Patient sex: M
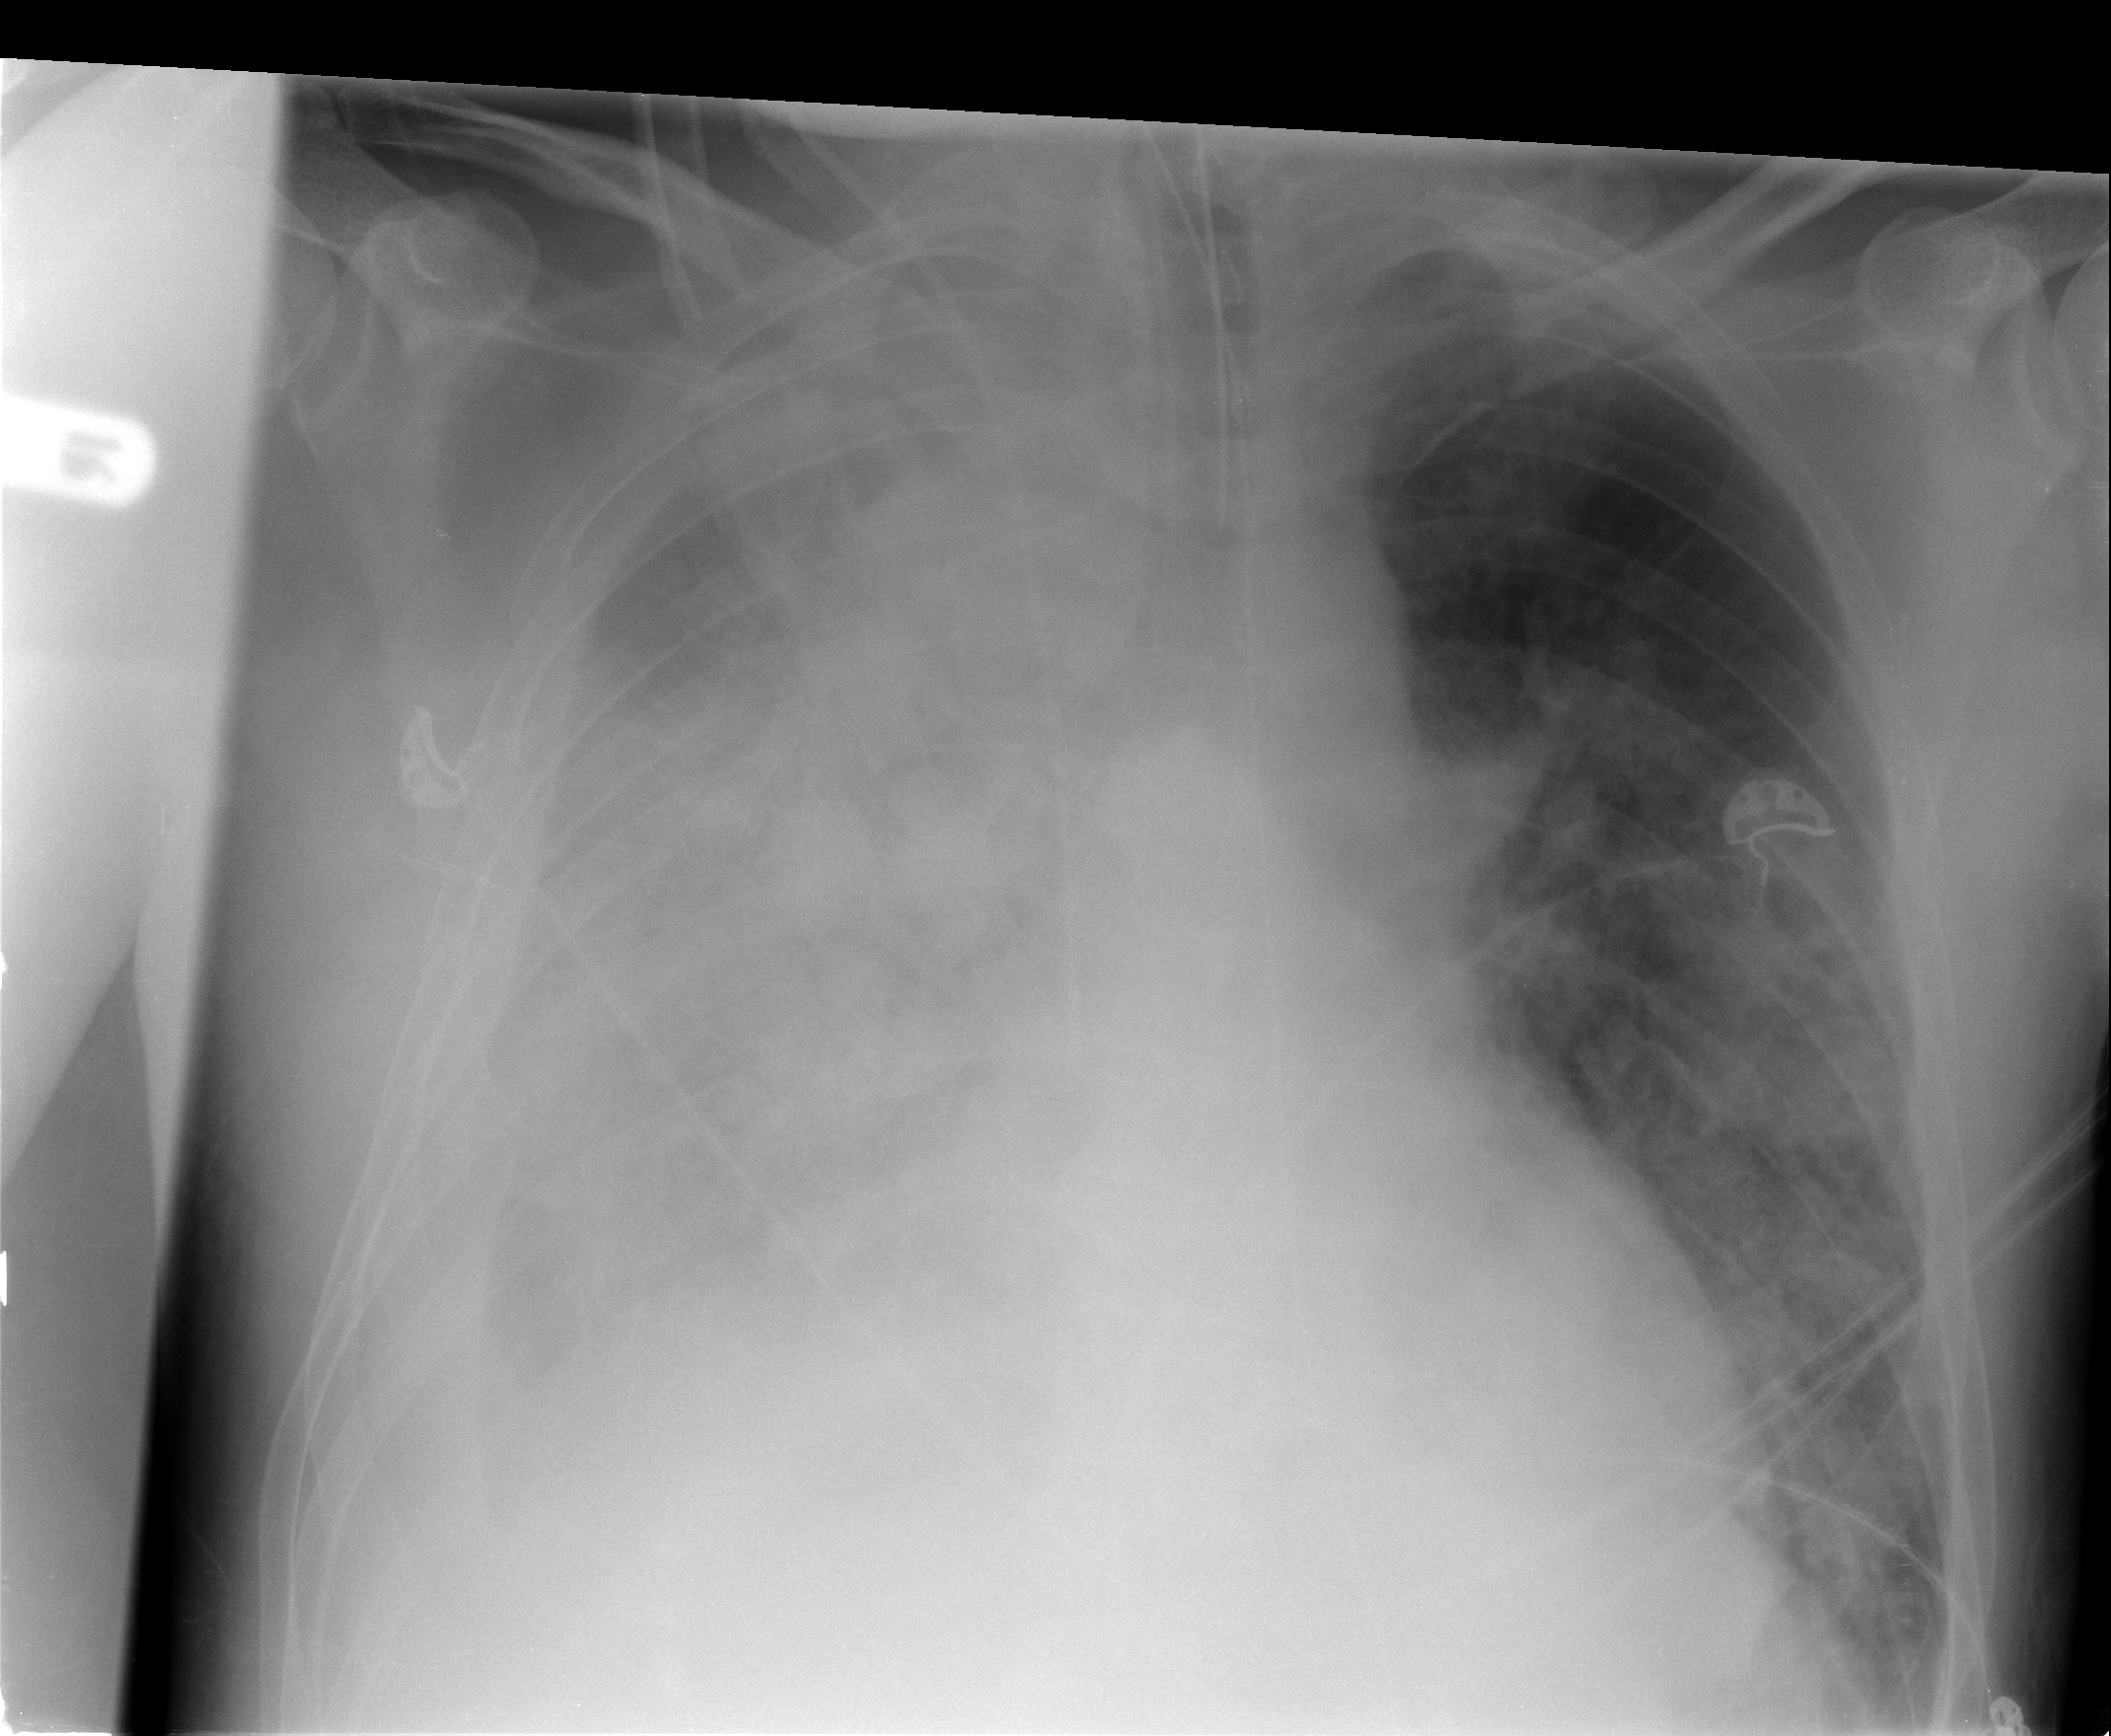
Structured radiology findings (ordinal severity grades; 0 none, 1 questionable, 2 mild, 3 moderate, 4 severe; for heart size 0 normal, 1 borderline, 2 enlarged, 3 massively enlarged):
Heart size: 0
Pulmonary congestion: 0
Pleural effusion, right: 3
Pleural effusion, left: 0
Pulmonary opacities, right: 3
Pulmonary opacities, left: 3
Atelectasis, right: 4
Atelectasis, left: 2